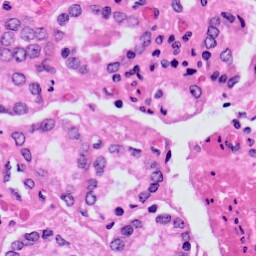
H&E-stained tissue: Prostate